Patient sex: M
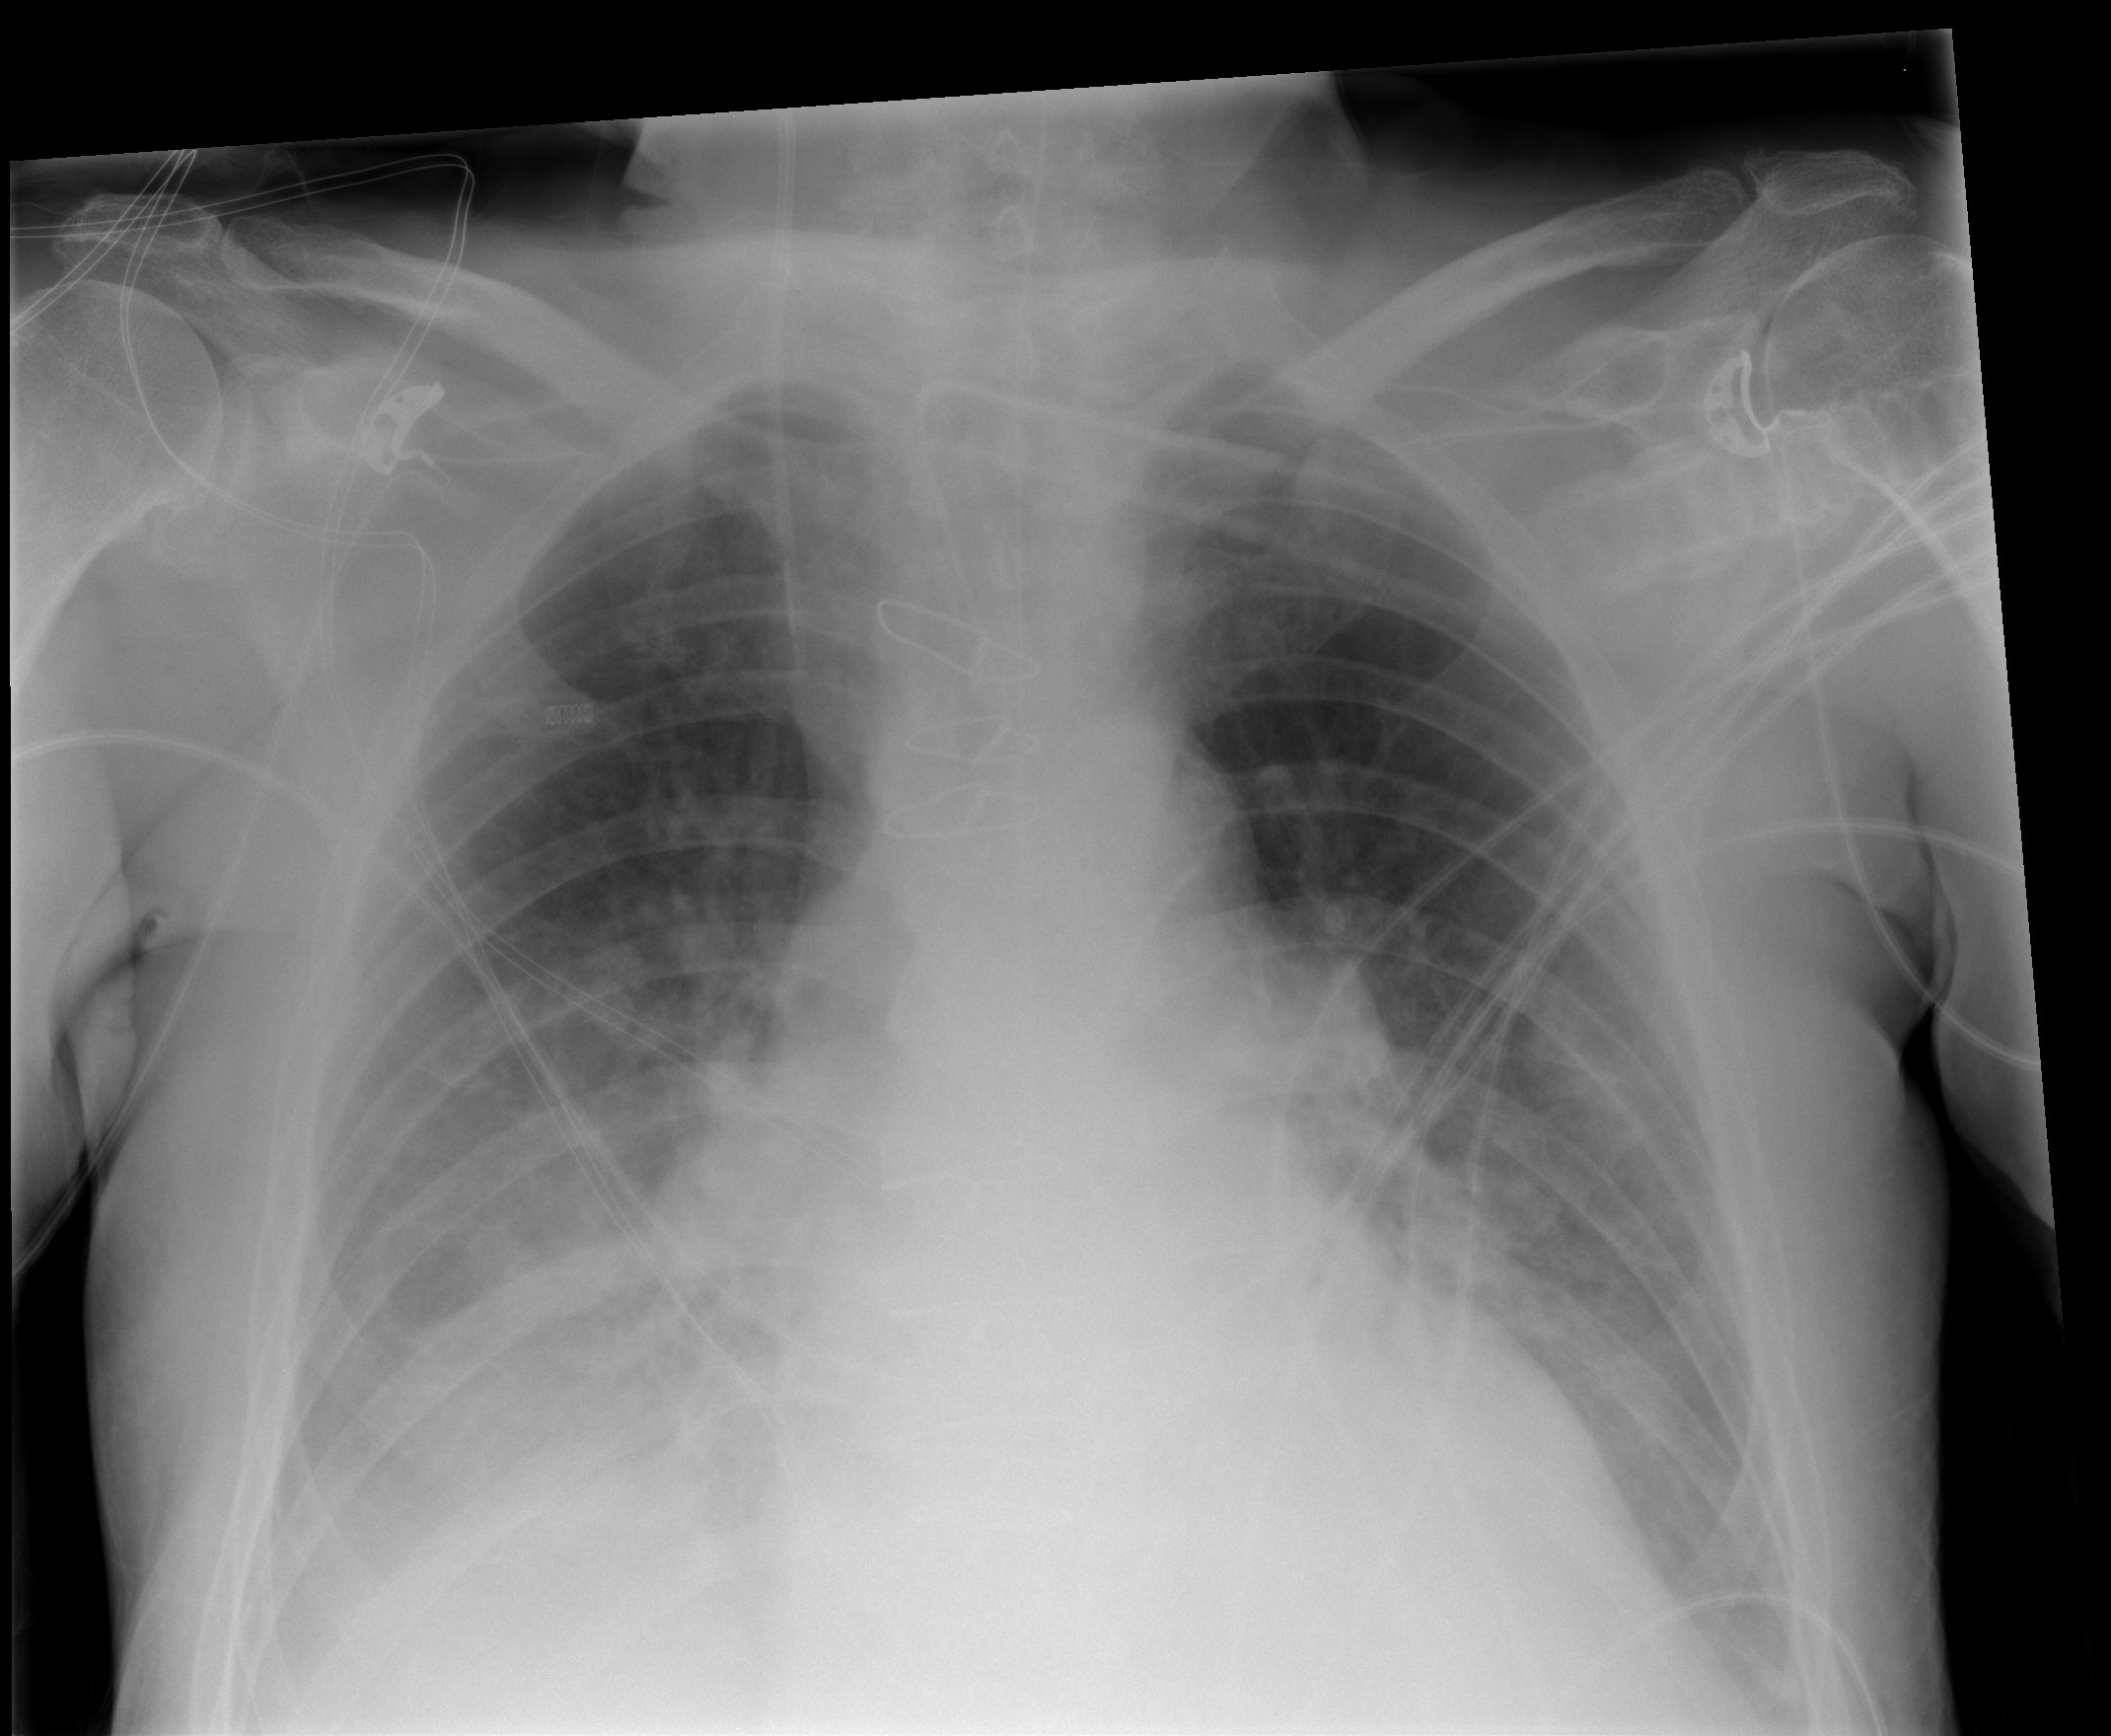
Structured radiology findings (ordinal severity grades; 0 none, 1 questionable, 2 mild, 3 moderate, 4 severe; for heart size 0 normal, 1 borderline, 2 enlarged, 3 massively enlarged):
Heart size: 2
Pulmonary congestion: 0
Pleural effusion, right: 3
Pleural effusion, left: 2
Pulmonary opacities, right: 2
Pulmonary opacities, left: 2
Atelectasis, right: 3
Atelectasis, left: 3